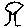
Label: tree